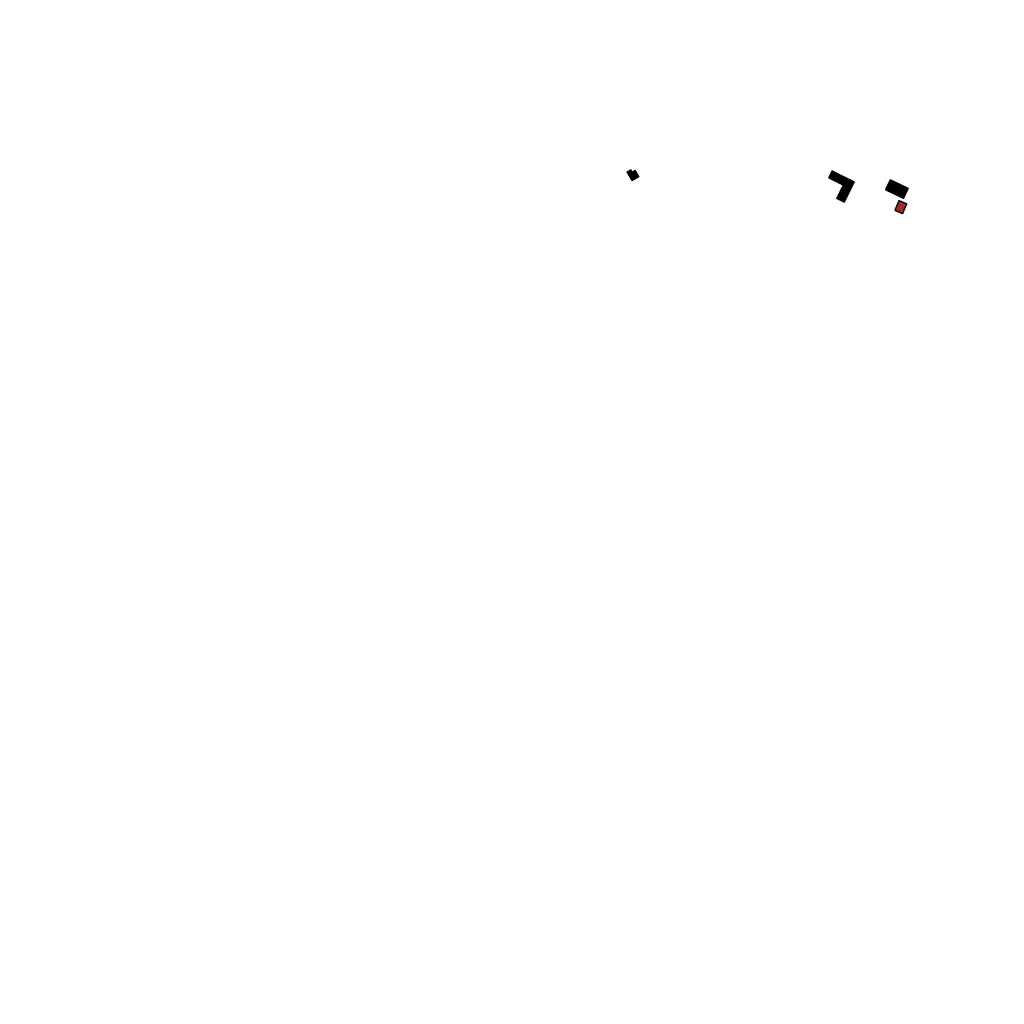
Tags: overhead vector_map, recreation, individual_rise, density_1, Building, Facility, 1.0 km²